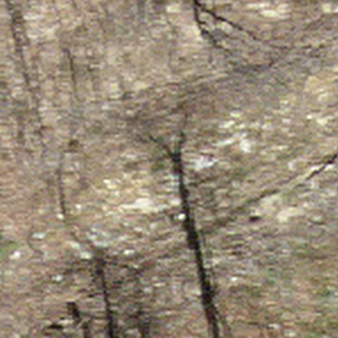
Label: other